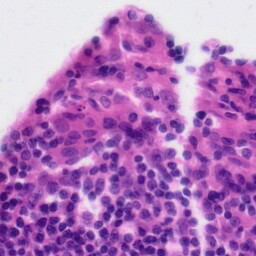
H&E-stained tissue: Tonsil